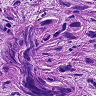
Metastatic tissue present: yes